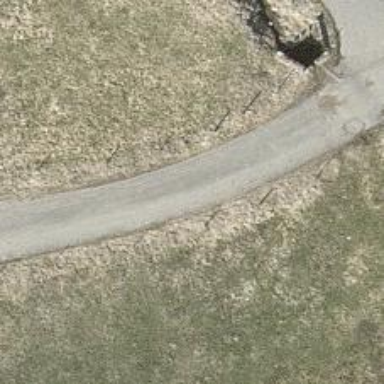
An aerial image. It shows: Paved track road with grade1 track type.